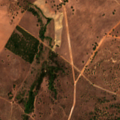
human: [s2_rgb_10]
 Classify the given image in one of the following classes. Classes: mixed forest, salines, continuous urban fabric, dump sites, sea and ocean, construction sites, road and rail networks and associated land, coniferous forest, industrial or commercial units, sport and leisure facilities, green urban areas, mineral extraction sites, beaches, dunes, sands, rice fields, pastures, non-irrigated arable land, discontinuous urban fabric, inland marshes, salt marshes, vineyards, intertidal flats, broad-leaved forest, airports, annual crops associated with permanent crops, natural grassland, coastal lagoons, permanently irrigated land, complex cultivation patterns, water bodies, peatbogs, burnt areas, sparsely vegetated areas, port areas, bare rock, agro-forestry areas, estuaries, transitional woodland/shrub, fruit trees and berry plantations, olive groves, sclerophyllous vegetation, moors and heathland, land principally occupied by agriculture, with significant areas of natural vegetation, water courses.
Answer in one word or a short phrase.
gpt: non-irrigated arable land, pastures, complex cultivation patterns, agro-forestry areas, transitional woodland/shrub